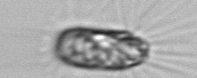
Label: Corethron_hystrix